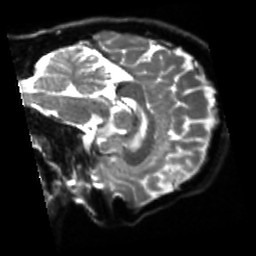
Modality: sbref
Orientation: sagittal
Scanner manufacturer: siemens
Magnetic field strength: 3 T
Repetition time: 4 s
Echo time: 0.0594 s